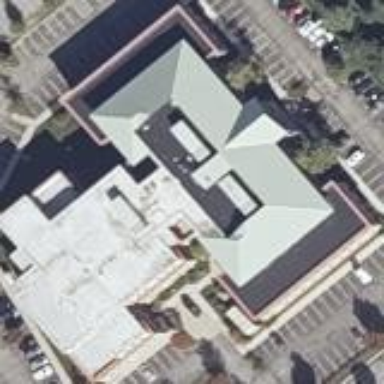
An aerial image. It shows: Office building.